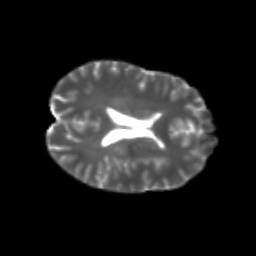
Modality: T2w
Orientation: axial
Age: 25
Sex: female
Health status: healthy
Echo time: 0.074 s